Question: Im trying to create an image handler for my website, the basic resizing, rotating and cropping works, and displays fine in the website however I tried to add caching to the handler by saving the file in '/chached/filename.png' but for some reason after I've added caching, the image handler is returning the wrong image. For example I have a project listing page where the resized project images are displayed in a tabular view, however the first 4 projects display as having the same image and then the next 4 a different image but all the same, etc etc.
I have a feeling it's due to the 'response.outputstream' but I'm not sure because it seems like it's not getting enough time to complete the first image before the next one is called.
Just in case, the full code is available here: <URL>
My process request method is as follows:
'''
public void ProcessRequest(HttpContext context)
{
// Settings and locations
appPath = HttpContext.Current.Request.PhysicalApplicationPath;
location = context.Request.QueryString["image"];
cacheLocation = Path.GetDirectoryName(appPath + location) + "/Cached/";
// Input/Output
Bitmap bitOutput;
Bitmap bitInput = GetImage(context);
if (cacheAvailable)
{
bitOutput = bitInput;
}
else
{
try
{
Boolean crop = false;
if (context.Request["type"] == "crop")
{
crop = true;
}
bitInput = RotateFlipImage(context, bitInput);
if (hasSetSize)
{
Int32 x = String.IsNullOrEmpty(context.Request["x"]) ? 0 : Int32.Parse(context.Request["x"]);
Int32 y = String.IsNullOrEmpty(context.Request["y"]) ? 0 : Int32.Parse(context.Request["y"]);
bitOutput = ResizeImage(bitInput, _width, _height, crop, x, y);
bitOutput.Save(cacheLocation + cacheKey + ".png", System.Drawing.Imaging.ImageFormat.Png);
}
else
{
throw new Exception();
}
}
catch (Exception)
{
bitOutput = bitInput;
}
}
context.Response.Clear();
context.Response.Cache.SetNoStore();
context.Response.ContentType = "image/png";
using (MemoryStream ms = new MemoryStream())
{
bitOutput.Save(ms, System.Drawing.Imaging.ImageFormat.Png);
ms.WriteTo(context.Response.OutputStream);
}
//bitOutput.Save(context.Response.OutputStream, System.Drawing.Imaging.ImageFormat.Png);
bitOutput.Dispose();
bitInput.Dispose();
context.Response.Flush();
return;
}
'''
And I get the image using this:
'''
public Bitmap GetImage(HttpContext context)
{
// Get location
Bitmap bitOutput = null;
try
{
if (!String.IsNullOrEmpty(location))
{
Image image = Image.FromFile(appPath + location);
bitOutput = new Bitmap(image);
hasSetSize = SetHeightWidth(context, bitOutput);
if (!System.IO.Directory.Exists(cacheLocation))
{
System.IO.Directory.CreateDirectory(cacheLocation);
}
// Generate cache key
cacheKey = "imagehandler_" + _width + "x" + _height + "_" + context.Request["RotateFlip"] + context.Request["type"];
if (File.Exists(cacheLocation + cacheKey + ".png"))
{
image = Image.FromFile(cacheLocation + cacheKey + ".png");
bitOutput = new Bitmap(image);
cacheAvailable = true;
}
}
else
{
throw new Exception("Can't load original or save to cache, check directory permissions!");
}
}
catch (Exception)
{
Image image = Image.FromFile(appPath + noImageUrl);
bitOutput = new Bitmap(image);
}
return bitOutput;
}
'''
I also have 'isReusable' set as following:
'''
public bool IsReusable
{
get
{
return false;
}
}
'''
The output looks like the image below, every project has a different image set but they either show the same image as the previous/next image, it's own image (which is what I want) or the placeholder image:

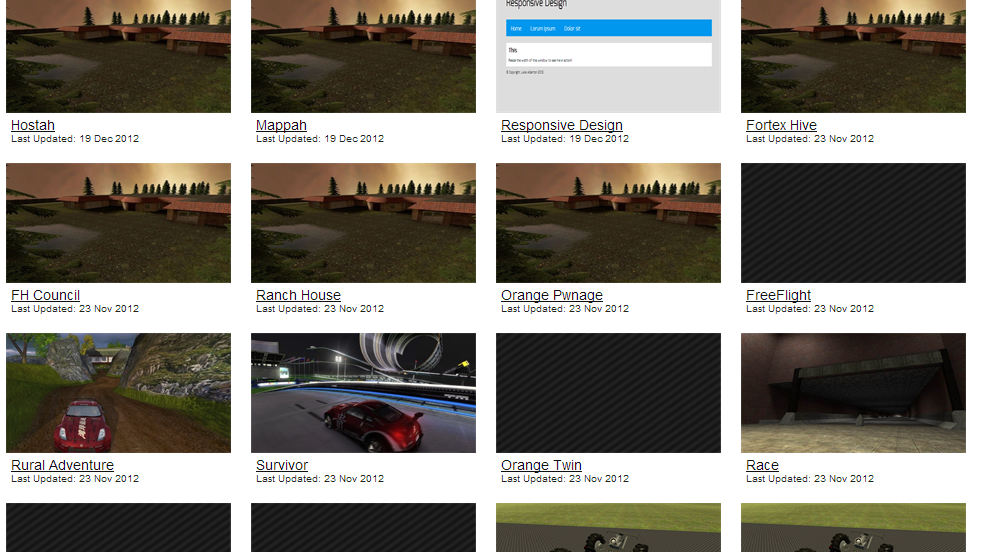
Answer: As I see the code you have probably use static variable for the 'cacheAvailable' and after is set to true is not get back to false for the next call.
So check when you make the 'cacheAvailable' false as default for every request.